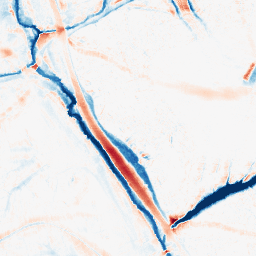
Category: morphological
Decomposition family: morphological_ellipse
Decomposition parameters: operation: average
width: 20
height: 20
Upsampling method: regularized
Upsampling parameters: scale: 4
lambda_reg: 0.01
Upsampling scale: 4